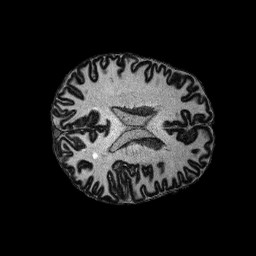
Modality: MP2RAGE
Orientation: axial